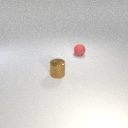
small brown metal cylinder to the left of small red rubber sphere